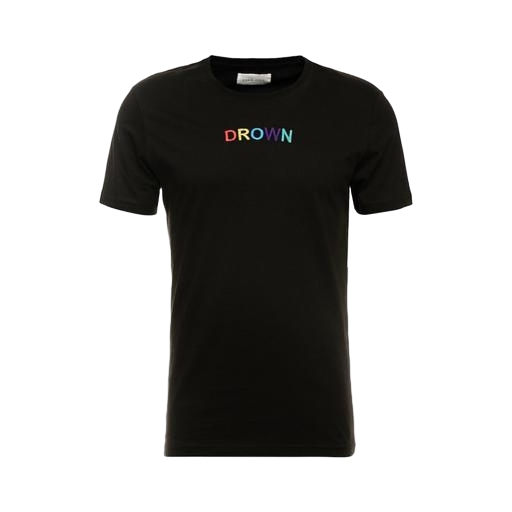
multicolor black embroidered logo t-shirt, multicolor black t-shirt, multicolor logo t-shirt, white background